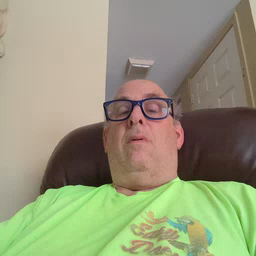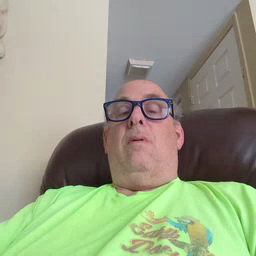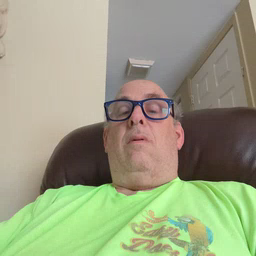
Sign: where